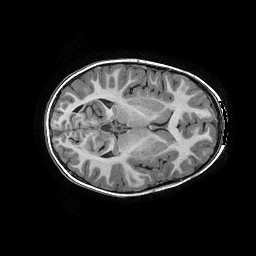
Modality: T1w
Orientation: axial
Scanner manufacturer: ge
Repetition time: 0.008096 s
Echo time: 0.00318 s